Question: I need your help with the my search form in adjust.html. It should get input from the user "q" and suggest possible entries from database table "book"[. User should choose one of the suggestions and press button "Add".
As I run the program I get the following error: "RuntimeError: Missing input".<URL>
I'm grateful for your ideas and corrections.
Here is my JavaScript, Python and HTML codes:
'''
function configure()
{
// Configure typeahead
$("#q").typeahead({
highlight: false,
minLength: 1
},
{
display: function(suggestion) { return null; },
limit: 10,
source: search,
templates: {
suggestion: Handlebars.compile(
"<div>"+
"{{Title}}, {{Author}}" +
"</div>"
)
},
updater: function(item) {
//take selected item and submit to the form
this.$element[0].value = item;
this.$element[0].form.submit();
return item;
}
});
// Hide info window when text box has focus
$("#q").focus(function(eventData) {
info.close();
});
// Give focus to text box
$("#q").focus();
}
// Search database for typeahead's suggestions
function search(query, syncResults, asyncResults)
{
// Get places matching query (asynchronously)
let parameters = {
q: query
};
$.getJSON("/adjust", parameters, function(data, textStatus, jqXHR) {
// Call typeahead's callback with search results (Author Title)
asyncResults(data);
});
}
'''
python code:
'''
@app.route("/adjust", methods=["GET", "POST"])
@login_required
def search():
"""Search for books that match query"""
if request.method == "GET":
if not request.args.get("q"):
return render_template("adjust.html")
else:
if request.args.get("q"): # handle ajax request
q = request.args.get("q") + "%"
else:
q = request.args.get("q") + "%" # handle form submit
books = db.execute("SELECT Title, Author FROM book WHERE Title LIKE :q OR Author LIKE :q", q=q)
return jsonify(books)
'''
html code:
'''
{% extends "layout.html" %}
{% block title %}
Add your Book
{% endblock %}
{% block main %}
<form action="/adjust">
<div class="form-group">
<p>Choose your Book</p>
<label class="sr-only" for="q">Title, Author</label>
<input class="form-control" id="q" placeholder="Title, Author" type="text"/>
</div>
<button class="btn" type="submit">Add</button>
</form>
{% endblock %}
'''
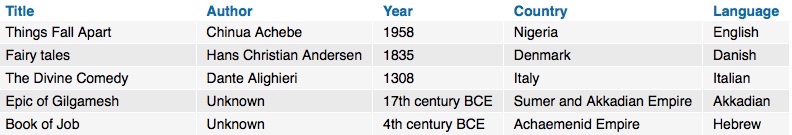
Answer: The error not from Javascript but flask that cannot render 'adjust.html' for sql the token is incorrect, it not '...LIKE: q' but '...LIKE :q'
and here fixed code
'''
@app.route("/adjust", methods=["GET", "POST"])
@login_required
def search():
"""Search for books that match query"""
if request.method == "GET":
if not request.args.get("q"):
return render_template("adjust.html")
else:
if request.args.get("q"): # handle ajax request
q = request.args.get("q") + "%"
else:
q = request.form.get("q") + "%" # handle form submit
books = db.execute("SELECT Title, Author FROM book WHERE Title LIKE :q OR Author LIKE :q", q=q)
return jsonify(books)
'''